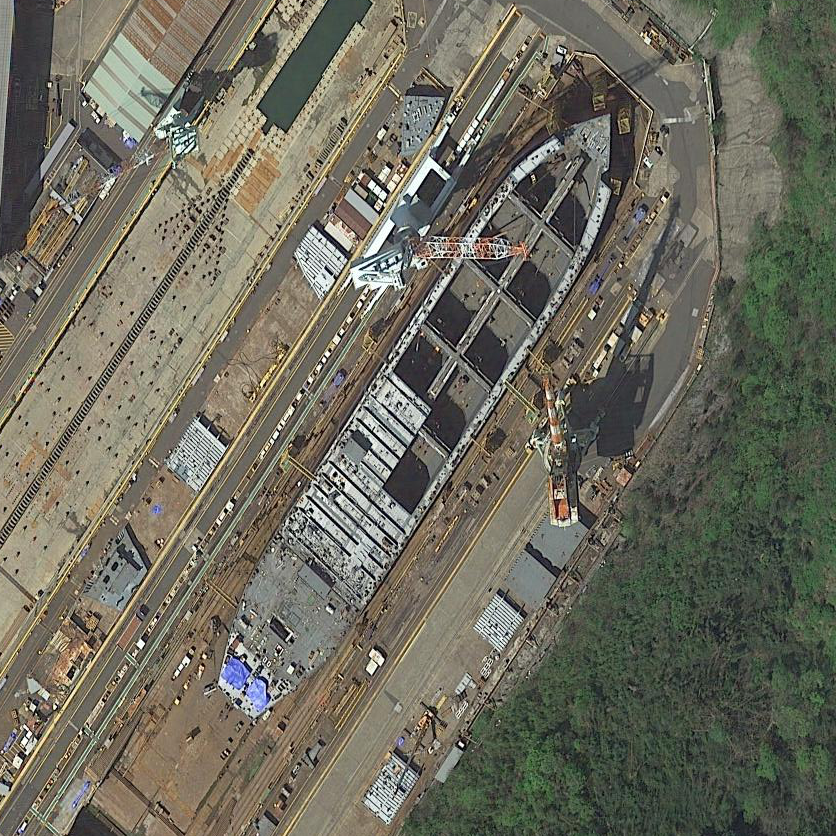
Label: Cargo_ship